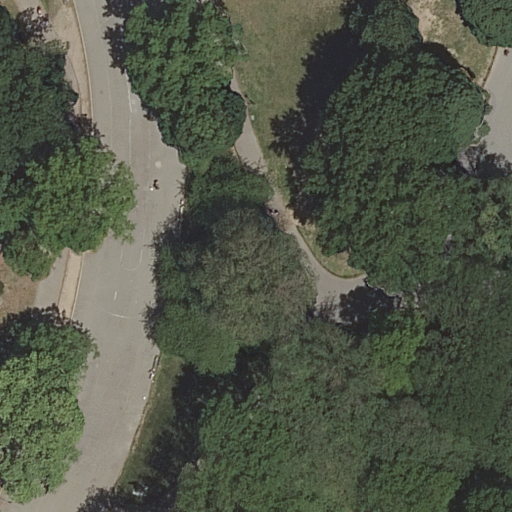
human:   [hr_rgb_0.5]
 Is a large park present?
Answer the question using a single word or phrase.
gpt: yes

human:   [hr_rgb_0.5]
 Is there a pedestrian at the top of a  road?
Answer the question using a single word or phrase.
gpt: yes

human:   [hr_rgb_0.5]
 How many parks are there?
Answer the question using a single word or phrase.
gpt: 1

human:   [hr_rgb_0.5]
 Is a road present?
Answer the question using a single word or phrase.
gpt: yes

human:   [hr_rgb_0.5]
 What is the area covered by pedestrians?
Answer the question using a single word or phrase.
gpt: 3216m2

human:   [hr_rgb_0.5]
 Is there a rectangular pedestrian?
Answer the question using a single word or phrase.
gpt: no

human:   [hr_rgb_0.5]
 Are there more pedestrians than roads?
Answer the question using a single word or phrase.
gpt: no

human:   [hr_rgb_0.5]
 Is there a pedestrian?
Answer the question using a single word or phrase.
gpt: yes

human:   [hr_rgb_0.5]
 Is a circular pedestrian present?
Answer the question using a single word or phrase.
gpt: no

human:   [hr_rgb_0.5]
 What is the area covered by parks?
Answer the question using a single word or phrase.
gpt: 10627m2

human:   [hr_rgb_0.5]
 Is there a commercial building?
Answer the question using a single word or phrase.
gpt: no

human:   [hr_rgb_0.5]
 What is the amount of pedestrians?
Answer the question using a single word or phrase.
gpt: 1

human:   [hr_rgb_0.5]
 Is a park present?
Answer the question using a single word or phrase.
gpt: yes

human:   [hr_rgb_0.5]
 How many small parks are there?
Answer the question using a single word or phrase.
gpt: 0

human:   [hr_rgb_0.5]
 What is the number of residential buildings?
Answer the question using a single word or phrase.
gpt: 0

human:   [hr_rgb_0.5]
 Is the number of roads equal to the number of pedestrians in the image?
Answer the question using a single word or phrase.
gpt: no

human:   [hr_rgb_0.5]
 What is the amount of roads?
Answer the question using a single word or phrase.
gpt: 9

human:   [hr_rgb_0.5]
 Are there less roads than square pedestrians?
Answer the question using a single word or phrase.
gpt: no

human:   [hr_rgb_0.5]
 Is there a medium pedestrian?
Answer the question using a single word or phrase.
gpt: no

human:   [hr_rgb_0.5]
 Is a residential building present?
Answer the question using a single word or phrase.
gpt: no

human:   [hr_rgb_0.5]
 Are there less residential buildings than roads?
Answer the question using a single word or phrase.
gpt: yes

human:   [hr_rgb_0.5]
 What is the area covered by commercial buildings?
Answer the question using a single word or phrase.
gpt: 0m2

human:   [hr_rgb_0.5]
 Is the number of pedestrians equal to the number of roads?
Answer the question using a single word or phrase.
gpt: no

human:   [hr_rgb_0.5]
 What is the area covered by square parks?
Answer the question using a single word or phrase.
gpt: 0m2

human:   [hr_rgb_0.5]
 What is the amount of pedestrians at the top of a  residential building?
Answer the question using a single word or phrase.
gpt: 0

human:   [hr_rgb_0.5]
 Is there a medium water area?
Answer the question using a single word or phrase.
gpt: no

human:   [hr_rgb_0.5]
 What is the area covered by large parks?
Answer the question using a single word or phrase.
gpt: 10627m2

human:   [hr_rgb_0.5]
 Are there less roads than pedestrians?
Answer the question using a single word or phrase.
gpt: no

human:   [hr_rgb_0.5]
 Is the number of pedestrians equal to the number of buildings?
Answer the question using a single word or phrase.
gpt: no

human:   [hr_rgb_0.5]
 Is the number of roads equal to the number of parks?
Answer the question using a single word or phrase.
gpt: no

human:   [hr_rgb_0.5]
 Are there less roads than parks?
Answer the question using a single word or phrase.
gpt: no

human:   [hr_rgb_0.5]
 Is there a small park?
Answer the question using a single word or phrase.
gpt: no

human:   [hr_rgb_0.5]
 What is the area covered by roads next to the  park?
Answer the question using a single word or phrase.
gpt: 0m2

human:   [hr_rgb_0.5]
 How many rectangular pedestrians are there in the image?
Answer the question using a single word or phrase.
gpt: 0

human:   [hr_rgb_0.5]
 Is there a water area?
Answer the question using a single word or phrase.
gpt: no

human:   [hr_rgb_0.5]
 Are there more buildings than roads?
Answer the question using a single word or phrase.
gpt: no

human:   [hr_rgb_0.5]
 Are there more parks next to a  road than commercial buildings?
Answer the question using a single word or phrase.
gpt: yes

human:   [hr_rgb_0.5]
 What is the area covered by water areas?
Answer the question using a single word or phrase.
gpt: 0m2

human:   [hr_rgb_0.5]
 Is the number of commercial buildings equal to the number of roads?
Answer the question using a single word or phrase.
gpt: no

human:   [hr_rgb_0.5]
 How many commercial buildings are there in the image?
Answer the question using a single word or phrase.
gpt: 0

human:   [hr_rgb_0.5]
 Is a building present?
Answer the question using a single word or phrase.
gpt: no

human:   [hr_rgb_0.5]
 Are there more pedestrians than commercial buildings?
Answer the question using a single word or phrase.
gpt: yes

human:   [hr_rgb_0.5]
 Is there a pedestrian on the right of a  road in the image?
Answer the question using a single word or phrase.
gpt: yes

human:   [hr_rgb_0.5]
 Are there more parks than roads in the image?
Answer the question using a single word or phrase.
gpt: no

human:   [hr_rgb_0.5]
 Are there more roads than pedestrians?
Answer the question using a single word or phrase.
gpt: yes

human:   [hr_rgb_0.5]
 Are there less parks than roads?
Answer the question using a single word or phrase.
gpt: yes

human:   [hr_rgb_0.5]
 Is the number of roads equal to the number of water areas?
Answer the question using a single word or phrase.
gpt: no

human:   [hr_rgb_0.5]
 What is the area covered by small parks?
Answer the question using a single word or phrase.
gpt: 0m2

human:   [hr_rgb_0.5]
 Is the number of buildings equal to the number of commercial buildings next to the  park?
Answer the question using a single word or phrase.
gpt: yes

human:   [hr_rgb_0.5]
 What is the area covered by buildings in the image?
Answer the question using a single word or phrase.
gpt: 0m2

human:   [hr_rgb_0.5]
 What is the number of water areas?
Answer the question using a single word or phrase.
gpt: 0

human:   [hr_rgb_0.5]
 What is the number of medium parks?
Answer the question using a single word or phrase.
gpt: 0

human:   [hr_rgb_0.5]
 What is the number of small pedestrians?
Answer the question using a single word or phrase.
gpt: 0

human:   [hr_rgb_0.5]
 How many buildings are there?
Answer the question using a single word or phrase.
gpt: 0

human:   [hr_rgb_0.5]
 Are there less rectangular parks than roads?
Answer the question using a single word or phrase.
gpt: yes

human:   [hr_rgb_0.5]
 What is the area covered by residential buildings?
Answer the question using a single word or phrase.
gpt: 0m2

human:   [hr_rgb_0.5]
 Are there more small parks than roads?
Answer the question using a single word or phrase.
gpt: no

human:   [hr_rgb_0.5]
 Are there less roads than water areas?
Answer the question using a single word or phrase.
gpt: no

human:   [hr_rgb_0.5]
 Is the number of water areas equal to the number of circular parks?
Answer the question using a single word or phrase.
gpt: yes

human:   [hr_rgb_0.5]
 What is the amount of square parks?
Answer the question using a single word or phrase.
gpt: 0

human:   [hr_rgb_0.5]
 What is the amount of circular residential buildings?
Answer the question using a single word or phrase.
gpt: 0

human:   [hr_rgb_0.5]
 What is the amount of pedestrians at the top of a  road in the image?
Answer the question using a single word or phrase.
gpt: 1

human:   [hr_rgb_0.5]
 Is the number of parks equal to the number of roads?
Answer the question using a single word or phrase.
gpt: no

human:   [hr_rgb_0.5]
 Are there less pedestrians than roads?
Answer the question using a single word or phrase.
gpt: yes